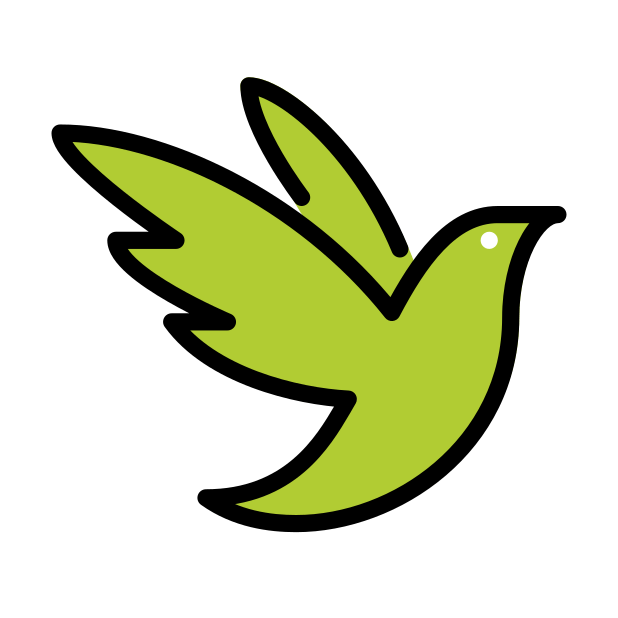
iNaturalist